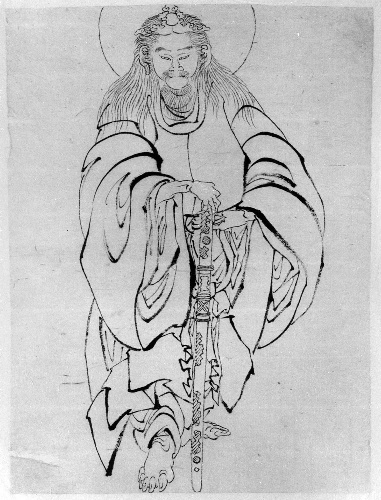
Artist: Katsushika Hokusai
Artist bio: Japanese, Tokyo (Edo) 1760–1849 Tokyo (Edo)
Date: 18th–19th century
Object type: Drawing
Classification: Paintings
Medium: Ink on paper
Culture: Japan
Period: Edo period (1615–1868)
Dimensions: 12 7/8 x 9 1/2 in. (32.7 x 24.1 cm)
Department: Asian Art
Credit line: Gift of Annette Young, in memory of her brother, Innis Young, 1956
Accession year: 1956
Repository: Metropolitan Museum of Art, New York, NY
Tags: Men